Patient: sex M, age 67
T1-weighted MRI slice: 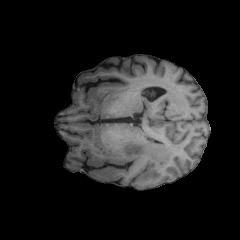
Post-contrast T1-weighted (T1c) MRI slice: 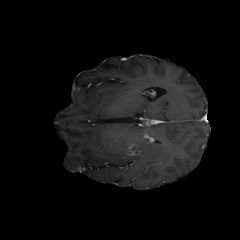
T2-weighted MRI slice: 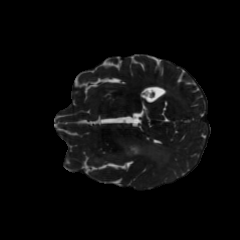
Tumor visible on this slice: yes
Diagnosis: Glioblastoma, IDH-wildtype
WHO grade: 4